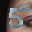
Label: 5